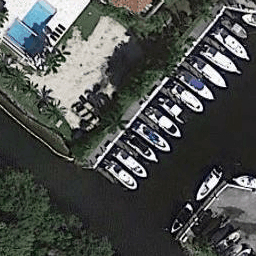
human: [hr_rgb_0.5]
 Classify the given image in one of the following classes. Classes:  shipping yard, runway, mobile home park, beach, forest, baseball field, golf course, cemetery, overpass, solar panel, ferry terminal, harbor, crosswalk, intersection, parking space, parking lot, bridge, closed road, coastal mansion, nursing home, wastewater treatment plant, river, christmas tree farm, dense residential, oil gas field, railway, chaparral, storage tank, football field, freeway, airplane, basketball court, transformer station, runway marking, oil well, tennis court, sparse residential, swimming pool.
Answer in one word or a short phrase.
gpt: harbor